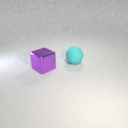
large cyan rubber sphere to the right of large purple metal cube